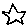
Label: star